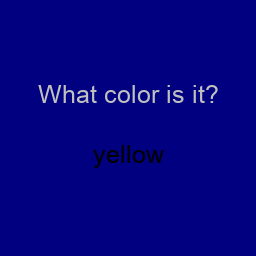
Color: black
Color name shown: yellow
Background color: navy
Question text color: silver